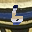
Label: 6